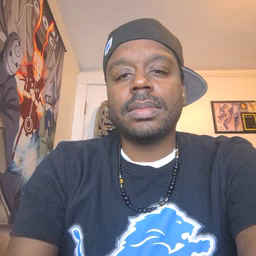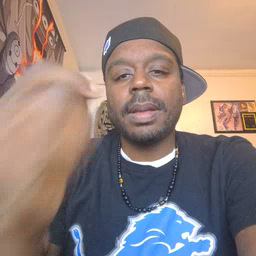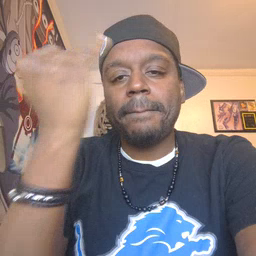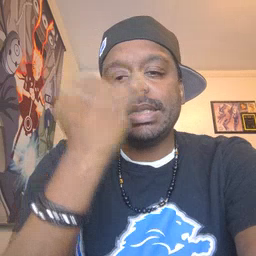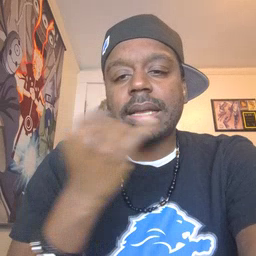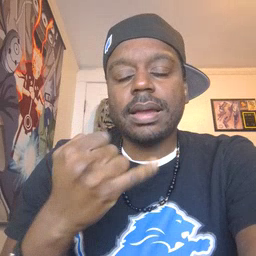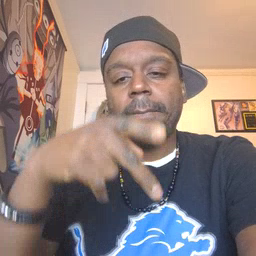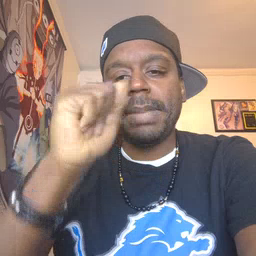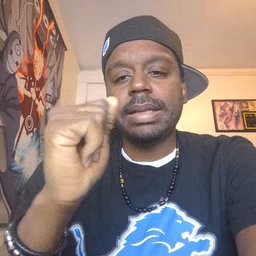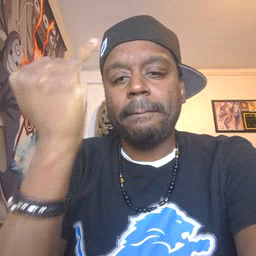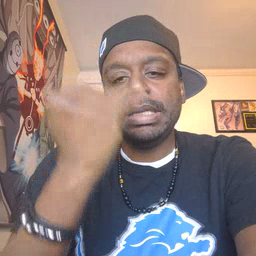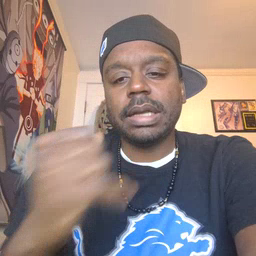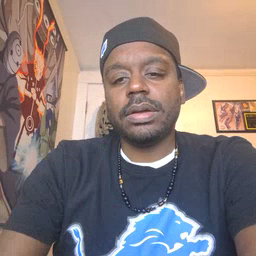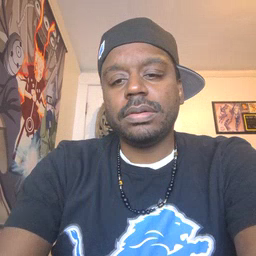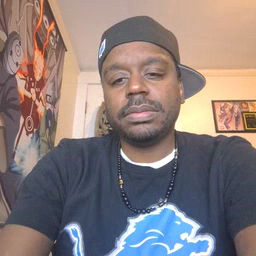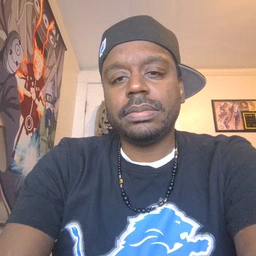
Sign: pizza